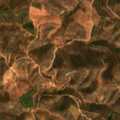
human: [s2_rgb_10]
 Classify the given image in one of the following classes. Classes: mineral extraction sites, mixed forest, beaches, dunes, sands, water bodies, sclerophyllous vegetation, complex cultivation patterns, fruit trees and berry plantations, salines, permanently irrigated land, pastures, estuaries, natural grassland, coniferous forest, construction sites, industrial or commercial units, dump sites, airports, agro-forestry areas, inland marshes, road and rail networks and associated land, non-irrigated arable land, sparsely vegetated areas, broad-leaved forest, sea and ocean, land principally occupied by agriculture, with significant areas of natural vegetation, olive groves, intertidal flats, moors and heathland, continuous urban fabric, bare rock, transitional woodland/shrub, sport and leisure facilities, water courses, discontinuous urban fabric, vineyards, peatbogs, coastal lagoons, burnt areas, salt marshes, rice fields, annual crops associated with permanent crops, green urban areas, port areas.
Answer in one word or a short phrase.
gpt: land principally occupied by agriculture, with significant areas of natural vegetation, sclerophyllous vegetation, transitional woodland/shrub